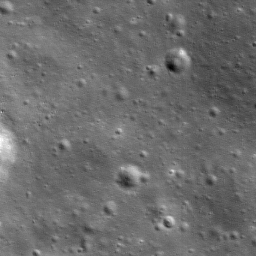
Host type: background_regolith
Lunar coordinates: latitude nan, longitude nan